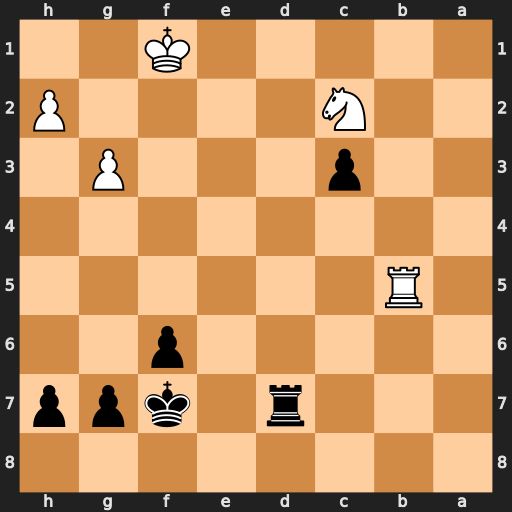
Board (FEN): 8/3r1kpp/5p2/1R6/8/2p3P1/2N4P/5K2
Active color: b
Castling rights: -
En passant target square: -
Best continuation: Rd1+ Ke2 Rd2+ Ke3 Rxc2